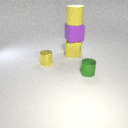
large purple rubber cube below large yellow rubber cylinder